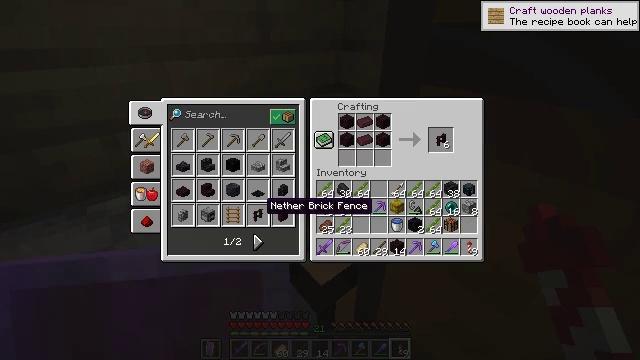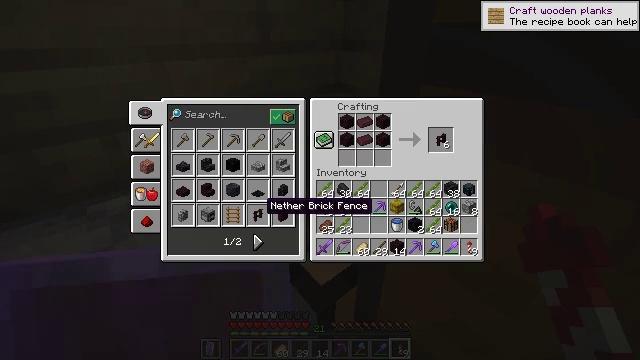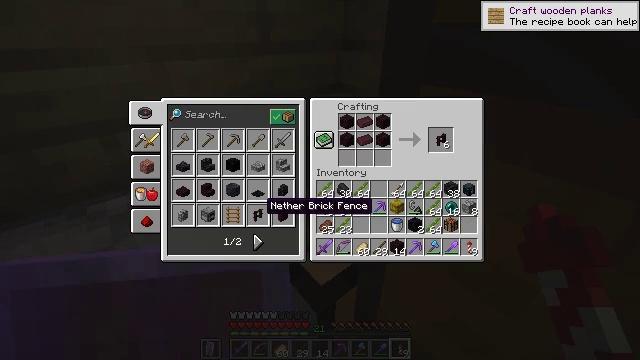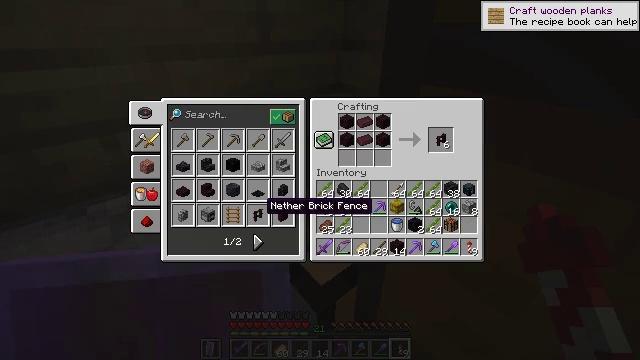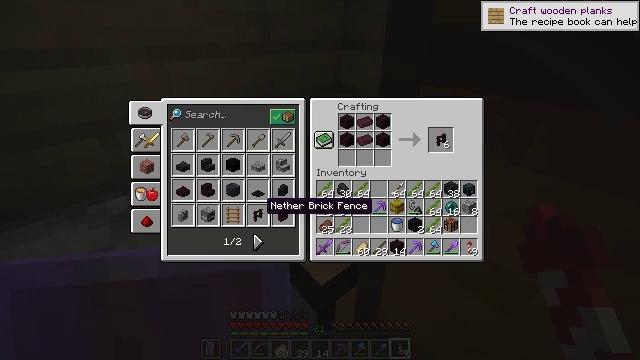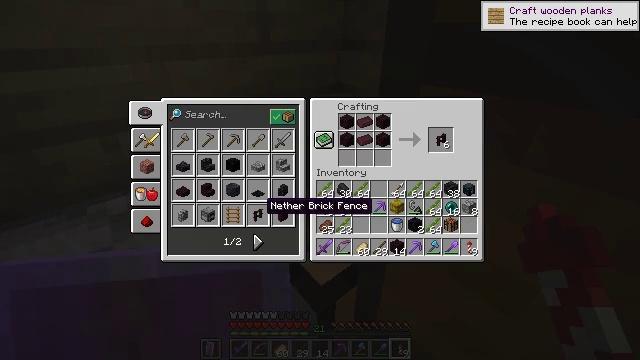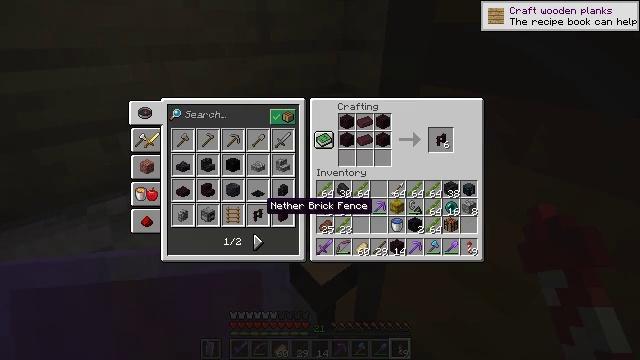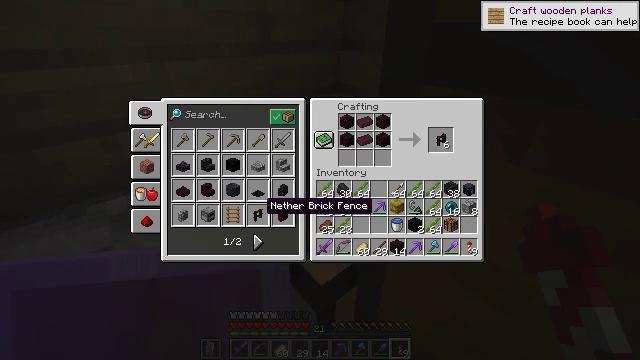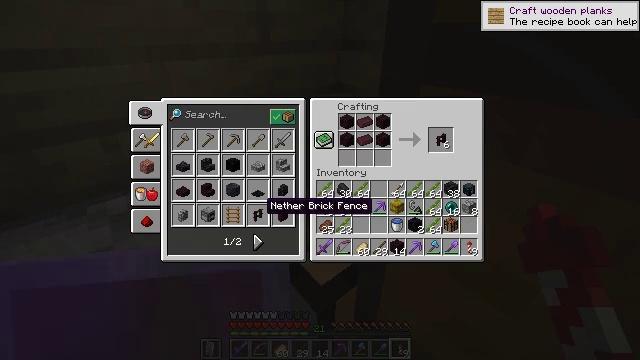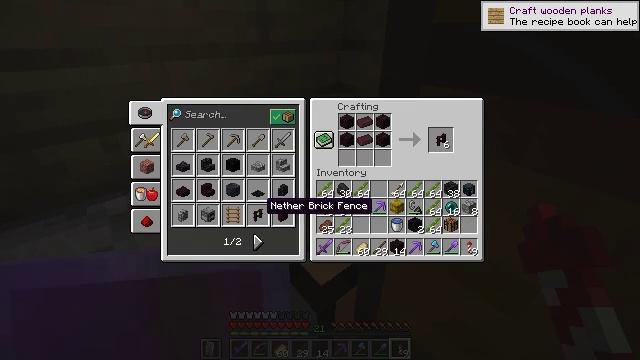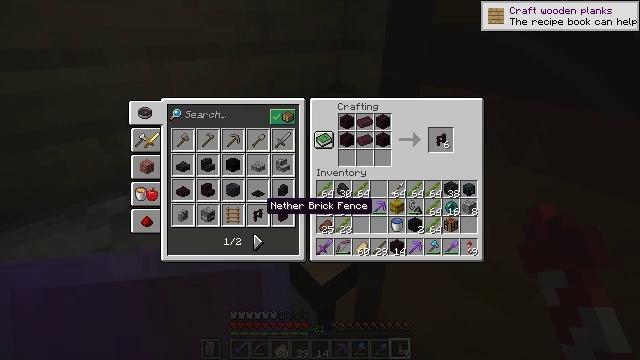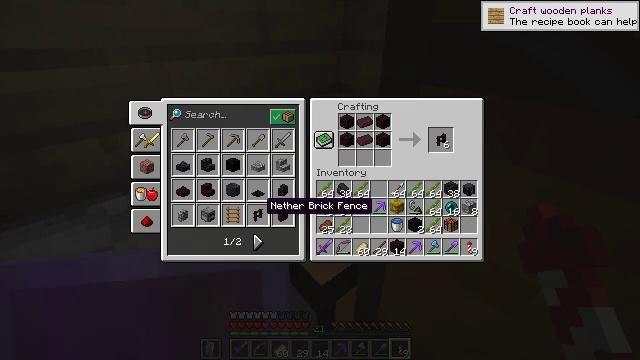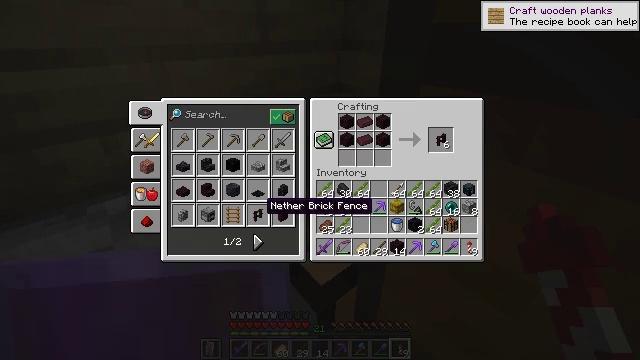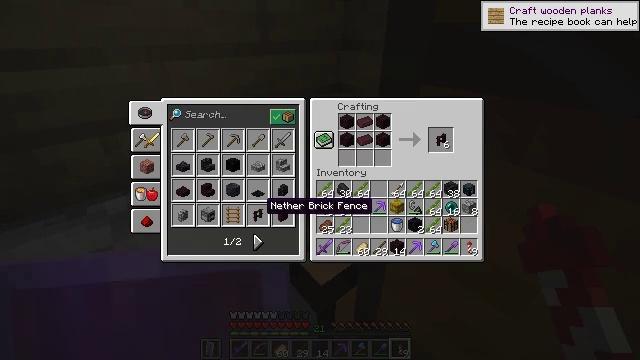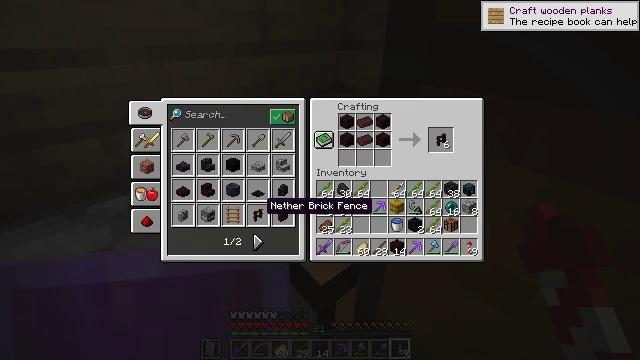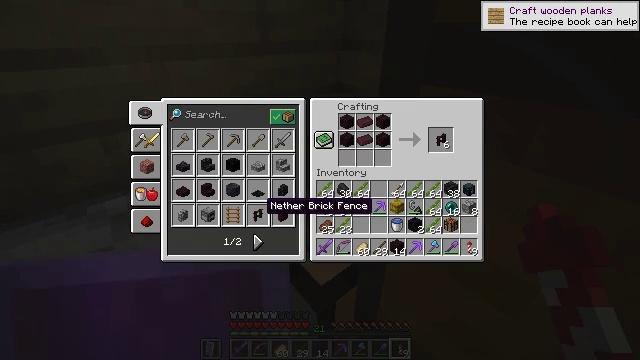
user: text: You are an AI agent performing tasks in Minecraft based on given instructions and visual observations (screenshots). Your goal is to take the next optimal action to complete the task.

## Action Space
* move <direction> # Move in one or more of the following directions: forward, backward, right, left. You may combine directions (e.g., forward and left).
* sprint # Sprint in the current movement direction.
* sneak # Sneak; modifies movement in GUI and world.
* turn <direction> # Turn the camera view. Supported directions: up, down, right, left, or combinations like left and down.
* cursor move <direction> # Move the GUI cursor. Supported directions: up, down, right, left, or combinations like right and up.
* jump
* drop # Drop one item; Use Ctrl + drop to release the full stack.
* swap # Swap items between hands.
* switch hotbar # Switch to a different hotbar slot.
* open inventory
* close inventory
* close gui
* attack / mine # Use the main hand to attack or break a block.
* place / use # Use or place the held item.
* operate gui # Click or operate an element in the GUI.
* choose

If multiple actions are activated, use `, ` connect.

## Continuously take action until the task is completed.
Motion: motion action
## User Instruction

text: craft item nether brick fence
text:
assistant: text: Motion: no_op
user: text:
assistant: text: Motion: no_op
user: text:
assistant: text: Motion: no_op
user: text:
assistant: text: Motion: no_op
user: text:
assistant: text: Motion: no_op
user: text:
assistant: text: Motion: no_op
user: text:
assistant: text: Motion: no_op
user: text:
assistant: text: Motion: no_op
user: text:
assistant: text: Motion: no_op
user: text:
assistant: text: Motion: no_op
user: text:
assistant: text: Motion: no_op
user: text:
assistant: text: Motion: no_op
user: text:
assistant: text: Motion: no_op
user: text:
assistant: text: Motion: no_op
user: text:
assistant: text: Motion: no_op
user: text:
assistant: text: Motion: no_op
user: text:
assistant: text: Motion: no_op
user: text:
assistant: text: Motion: turn right and up
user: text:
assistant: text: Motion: turn right and up
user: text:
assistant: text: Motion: turn right
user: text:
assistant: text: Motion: turn right
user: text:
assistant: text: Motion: no_op
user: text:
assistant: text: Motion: no_op
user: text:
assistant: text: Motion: no_op
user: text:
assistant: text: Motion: no_op
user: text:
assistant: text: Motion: no_op
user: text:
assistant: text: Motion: turn right and up
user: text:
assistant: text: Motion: turn right and up
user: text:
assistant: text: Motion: turn right
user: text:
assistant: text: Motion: no_op